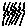
Label: zigzag